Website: home-depot
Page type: review-order
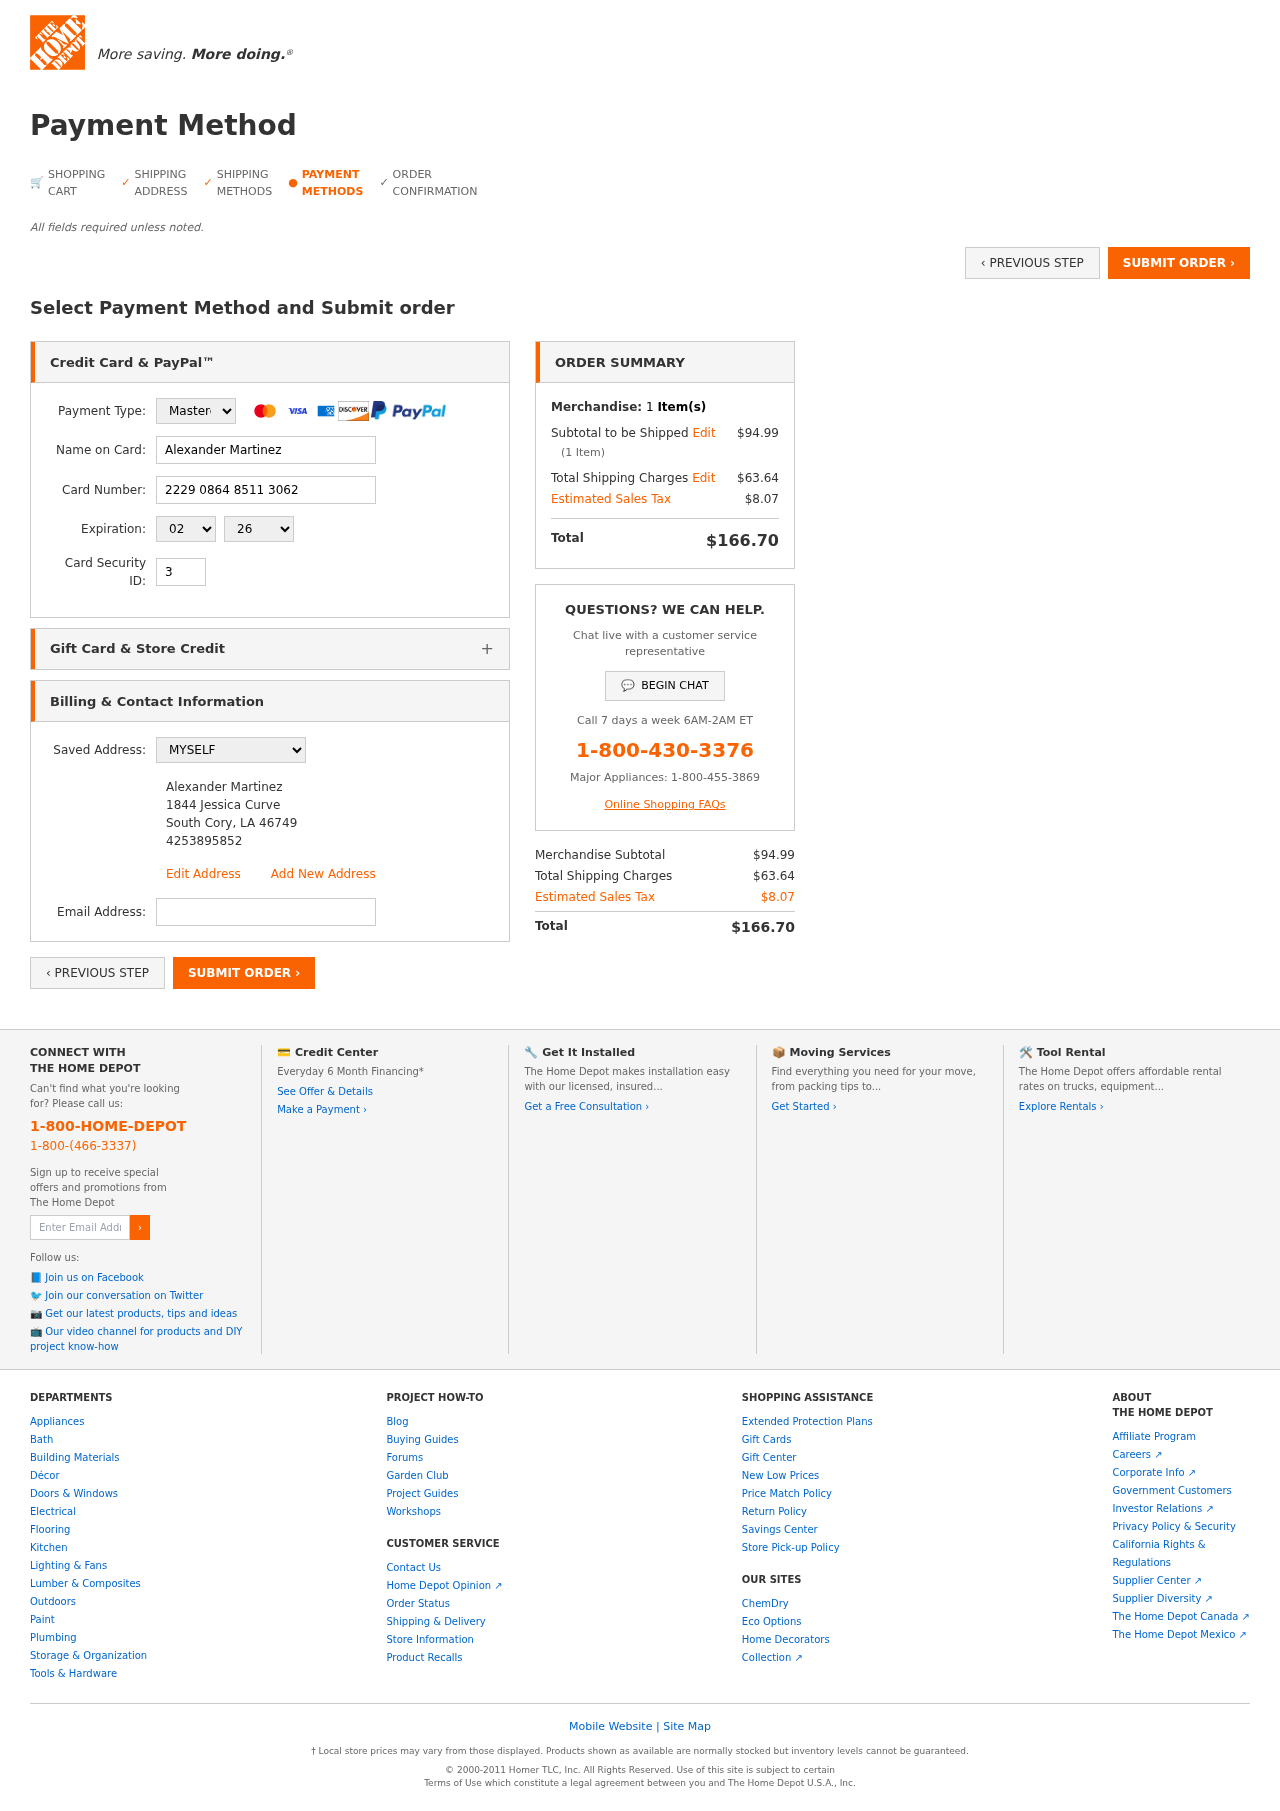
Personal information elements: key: PII_CARD_CVV
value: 392
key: PII_CARD_EXPIRY_MONTH
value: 02
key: PII_CARD_EXPIRY_YEAR
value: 26
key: PII_CARD_NUMBER
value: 2229 0864 8511 3062
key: PII_CARD_TYPE
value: Mastercard
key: PII_EMAIL
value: amartinez@yahoo.com
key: PII_FULLNAME
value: Alexander Martinez
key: PII_FULLNAME2
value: Alexander Martinez
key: PII_STREET2
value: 1844 Jessica Curve
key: PII_CITY2
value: South Cory
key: PII_STATE_ABBR2
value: LA
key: PII_POSTCODE2
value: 46749
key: PII_PHONE2
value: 4253895852
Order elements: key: ORDER_NUM_ITEMS
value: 1
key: ORDER_SUBTOTAL
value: $94.99
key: ORDER_NUM_ITEMS2
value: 1
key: ORDER_SHIPPING_COST
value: $63.64
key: ORDER_TAX
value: $8.07
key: ORDER_TOTAL
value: $166.70
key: ORDER_SUBTOTAL2
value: $94.99
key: ORDER_SHIPPING_COST2
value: $63.64
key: ORDER_TAX2
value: $8.07
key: ORDER_TOTAL2
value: $166.70